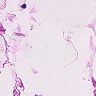
Metastatic tissue present: no